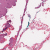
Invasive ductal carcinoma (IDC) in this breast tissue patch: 0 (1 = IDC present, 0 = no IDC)